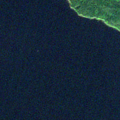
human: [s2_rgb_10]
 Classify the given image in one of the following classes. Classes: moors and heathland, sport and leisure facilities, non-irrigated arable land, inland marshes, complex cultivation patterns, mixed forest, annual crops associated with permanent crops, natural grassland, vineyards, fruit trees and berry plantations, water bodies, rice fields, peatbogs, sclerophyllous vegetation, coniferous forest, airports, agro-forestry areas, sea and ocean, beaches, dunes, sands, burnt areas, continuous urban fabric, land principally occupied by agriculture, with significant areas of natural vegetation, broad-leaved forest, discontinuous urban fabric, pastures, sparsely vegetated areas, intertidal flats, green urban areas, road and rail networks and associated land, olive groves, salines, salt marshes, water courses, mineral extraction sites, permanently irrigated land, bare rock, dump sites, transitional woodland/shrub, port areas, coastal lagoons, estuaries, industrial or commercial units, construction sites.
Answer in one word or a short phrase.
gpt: coniferous forest, water bodies